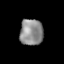
Tissue: prostate
Cell type: Fibroblasts
Senescence score: 0.6869
Nuclear area (px): 598
Mean DAPI intensity: 142.186